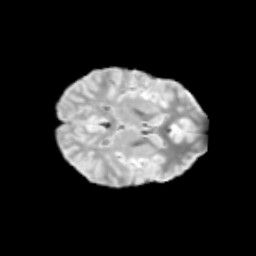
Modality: T2w
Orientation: axial
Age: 11
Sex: female
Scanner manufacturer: siemens
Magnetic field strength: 3 T
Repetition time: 3.8 s
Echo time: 0.07 s